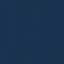
Label: SeaLake